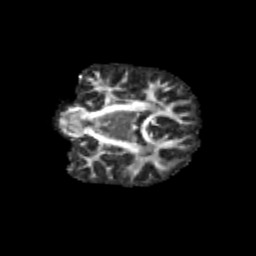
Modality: FA
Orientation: coronal
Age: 9
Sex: male
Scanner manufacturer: siemens
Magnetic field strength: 3 T
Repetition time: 3.8 s
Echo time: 0.07 s